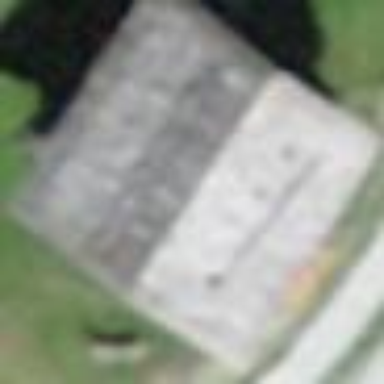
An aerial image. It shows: Building with tile roof.